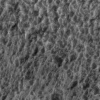
Atmospheric dust classification: not_dusty